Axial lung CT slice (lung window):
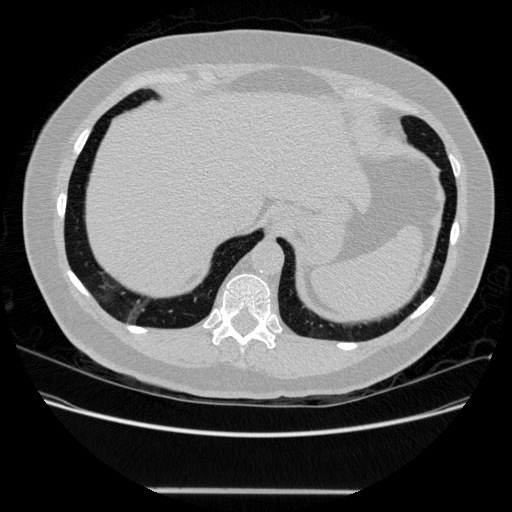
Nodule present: no